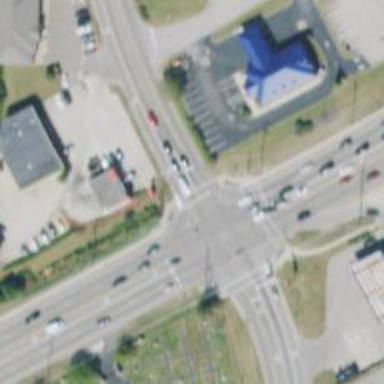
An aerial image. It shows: Marked road crossing.